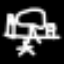
Label: square